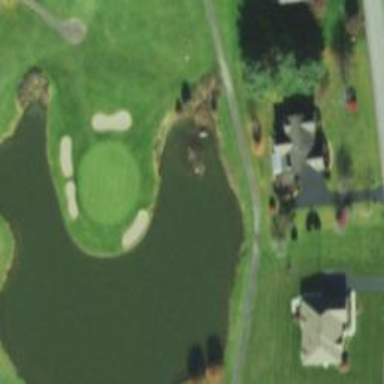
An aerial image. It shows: Scenic view of water hazard on golf course. The natural water feature adds beauty to the landscape.